Question: I'm porting an old project to Delphi XE and I receive this warning on the code bellow.
'''
function RemoveThousandSeperator(Text: String) : String;
Var P : Integer;
begin
if length(Text) > 3 then begin
p := Pos(FormatSettings.ThousandSeparator,Text);
while p >0 do begin
Delete(Text,p,1);
p := Pos(FormatSettings.ThousandSeparator,Text);
end;
end;
result := Text;
end;
'''
even FormatSettings.ThousandSeparator is of type char.
LE: I am asking if someone can tell me why this warning occurs. The code is old and it will be remade.
LE2 : In order to get this warning all the warnings needs to be set to true in the Delphi Compiler-Hints & Warnings
LE3: If someone needs it - {$WARN UNSAFE_CAST OFF} makes the warning go off.
LE4: a screenshot of the warning for those who believe that the warning is hard to believe

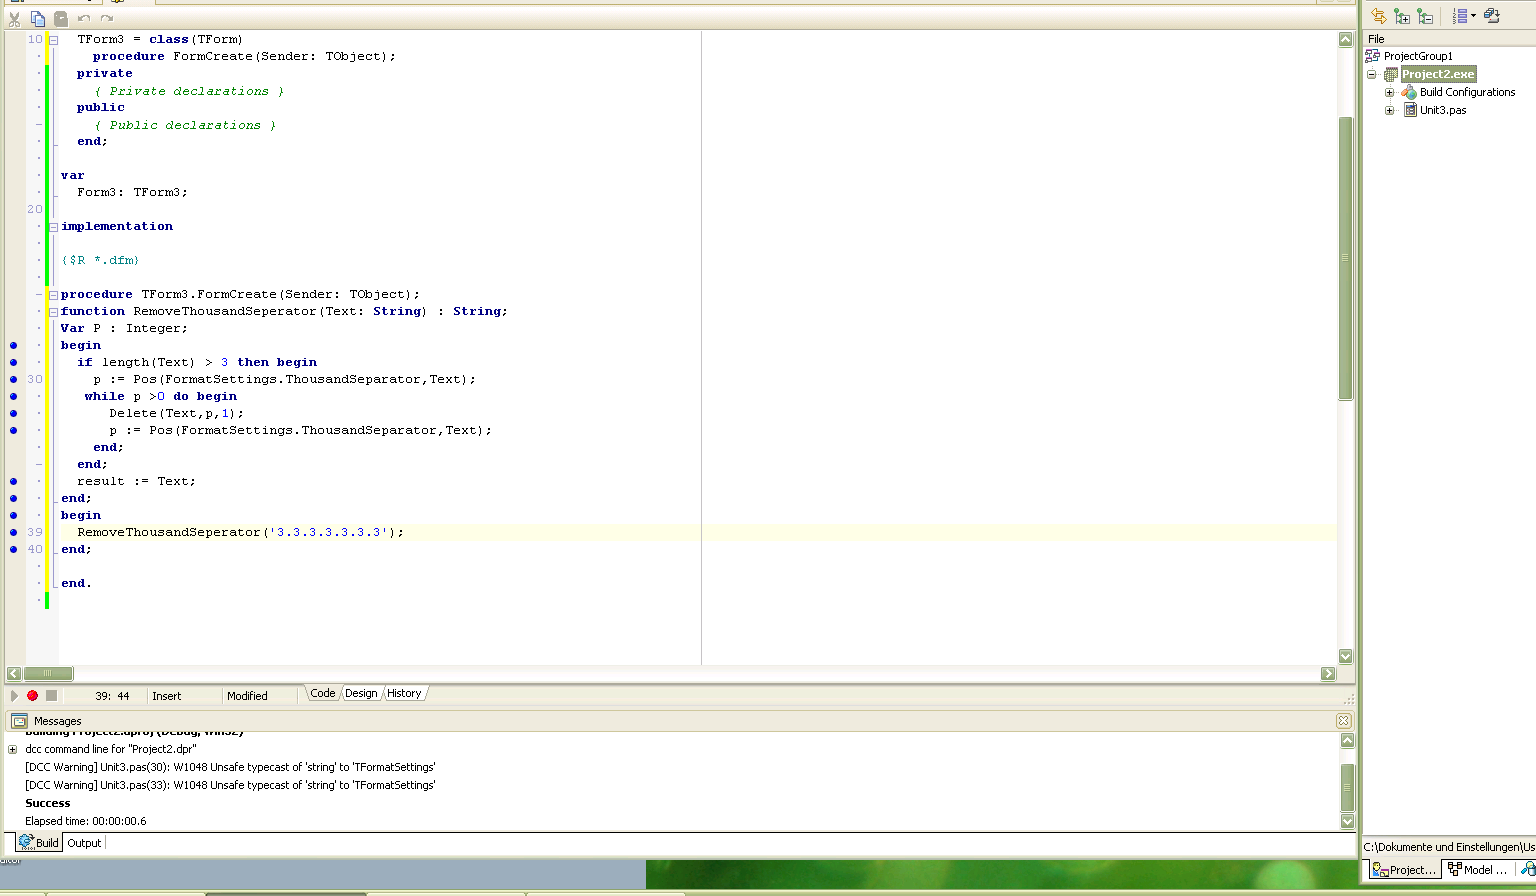
Answer: The origin of the warning is declaration of 'FormatSettings' variable in 'SysUtils.pas':
'''
var
// Note: Using the global FormatSettings variable corresponds to using the
// individual global formatting variables and is not thread-safe.
FormatSettings: TFormatSettings absolute CurrencyString;
'''
which casts string ('CurrencyString') to record ('TFormatSettings').
So the problem that generates the warning is in 'SysUtils.pas', not in the code you posted,
though the warning is generated in your code.
---
Here is a test case (Delphi XE):
'''
program Project1;
{$APPTYPE CONSOLE}
{$WARN UNSAFE_CAST ON}
type
TTest = record
FS: string;
end;
var
Str: string;
Test: TTest absolute Str;
begin
Str:= 'abc';
Writeln(Test.FS); // W1048 Unsafe typecast of 'string' to 'TTest'
end.
'''